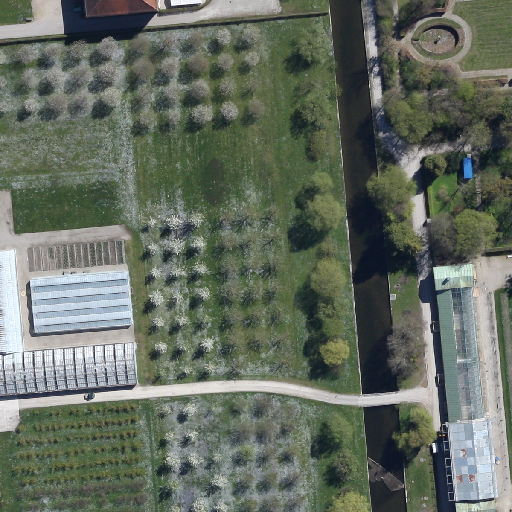
Referring expression: impervious surface